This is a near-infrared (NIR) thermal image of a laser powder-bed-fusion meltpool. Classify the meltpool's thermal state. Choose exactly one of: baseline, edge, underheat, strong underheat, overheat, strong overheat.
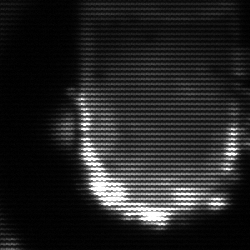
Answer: baseline